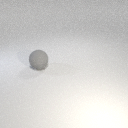
large gray rubber sphere